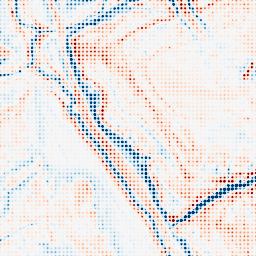
Category: edge_preserving
Decomposition family: bilateral
Decomposition parameters: d: 21
sigma_color: 100
sigma_space: 50
Upsampling method: sinc_hamming
Upsampling parameters: scale: 8
kernel_size: 4
Upsampling scale: 8